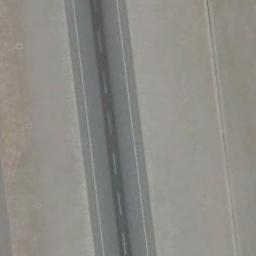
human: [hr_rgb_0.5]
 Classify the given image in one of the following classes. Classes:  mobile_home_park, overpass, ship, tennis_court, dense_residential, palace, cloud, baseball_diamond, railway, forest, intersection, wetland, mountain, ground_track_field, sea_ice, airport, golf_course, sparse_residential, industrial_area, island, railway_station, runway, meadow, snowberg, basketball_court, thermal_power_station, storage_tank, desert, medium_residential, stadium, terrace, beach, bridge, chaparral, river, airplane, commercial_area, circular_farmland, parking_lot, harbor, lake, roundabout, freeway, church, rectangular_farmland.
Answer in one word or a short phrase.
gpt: runway